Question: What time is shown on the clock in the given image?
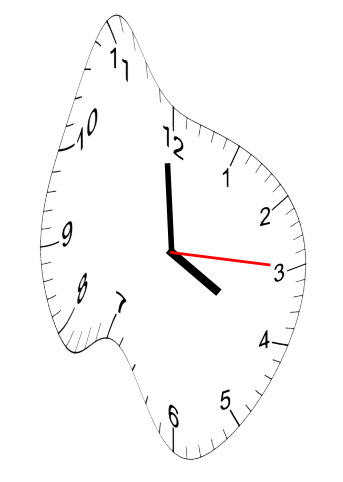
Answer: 03:59:15